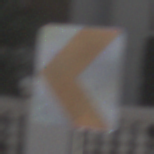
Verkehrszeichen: RichtungstafelnInKurvenKleinRechts
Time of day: MorningAfternoon
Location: Outdoor (Urban)
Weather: PartlyCloudy
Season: NotSpecified
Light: Natural